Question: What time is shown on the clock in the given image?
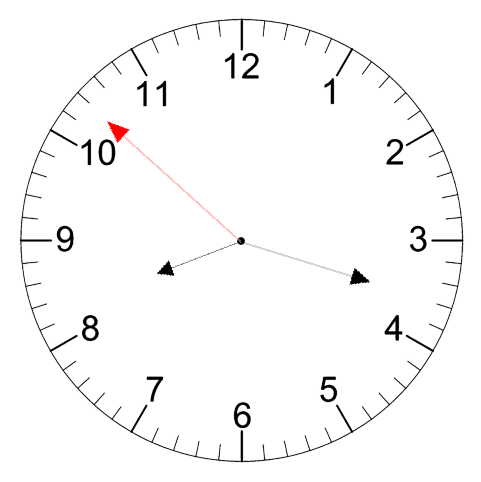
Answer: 08:17:52